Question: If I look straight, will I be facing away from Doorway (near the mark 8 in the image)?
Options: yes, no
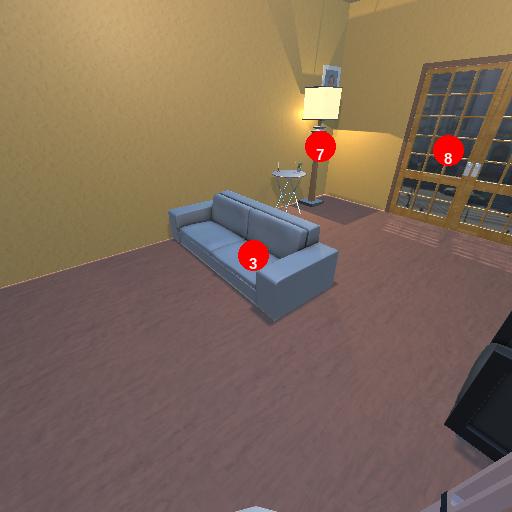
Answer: yes